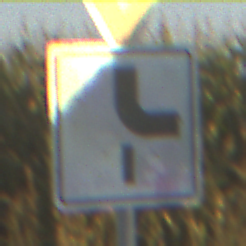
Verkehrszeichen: VerlaufVorfahrtsstrasse10
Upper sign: VorfahrtGewaehren
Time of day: SunriseSunset
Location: Outdoor (RoadRail)
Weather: Clear
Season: NotSpecified
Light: Natural